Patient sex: F
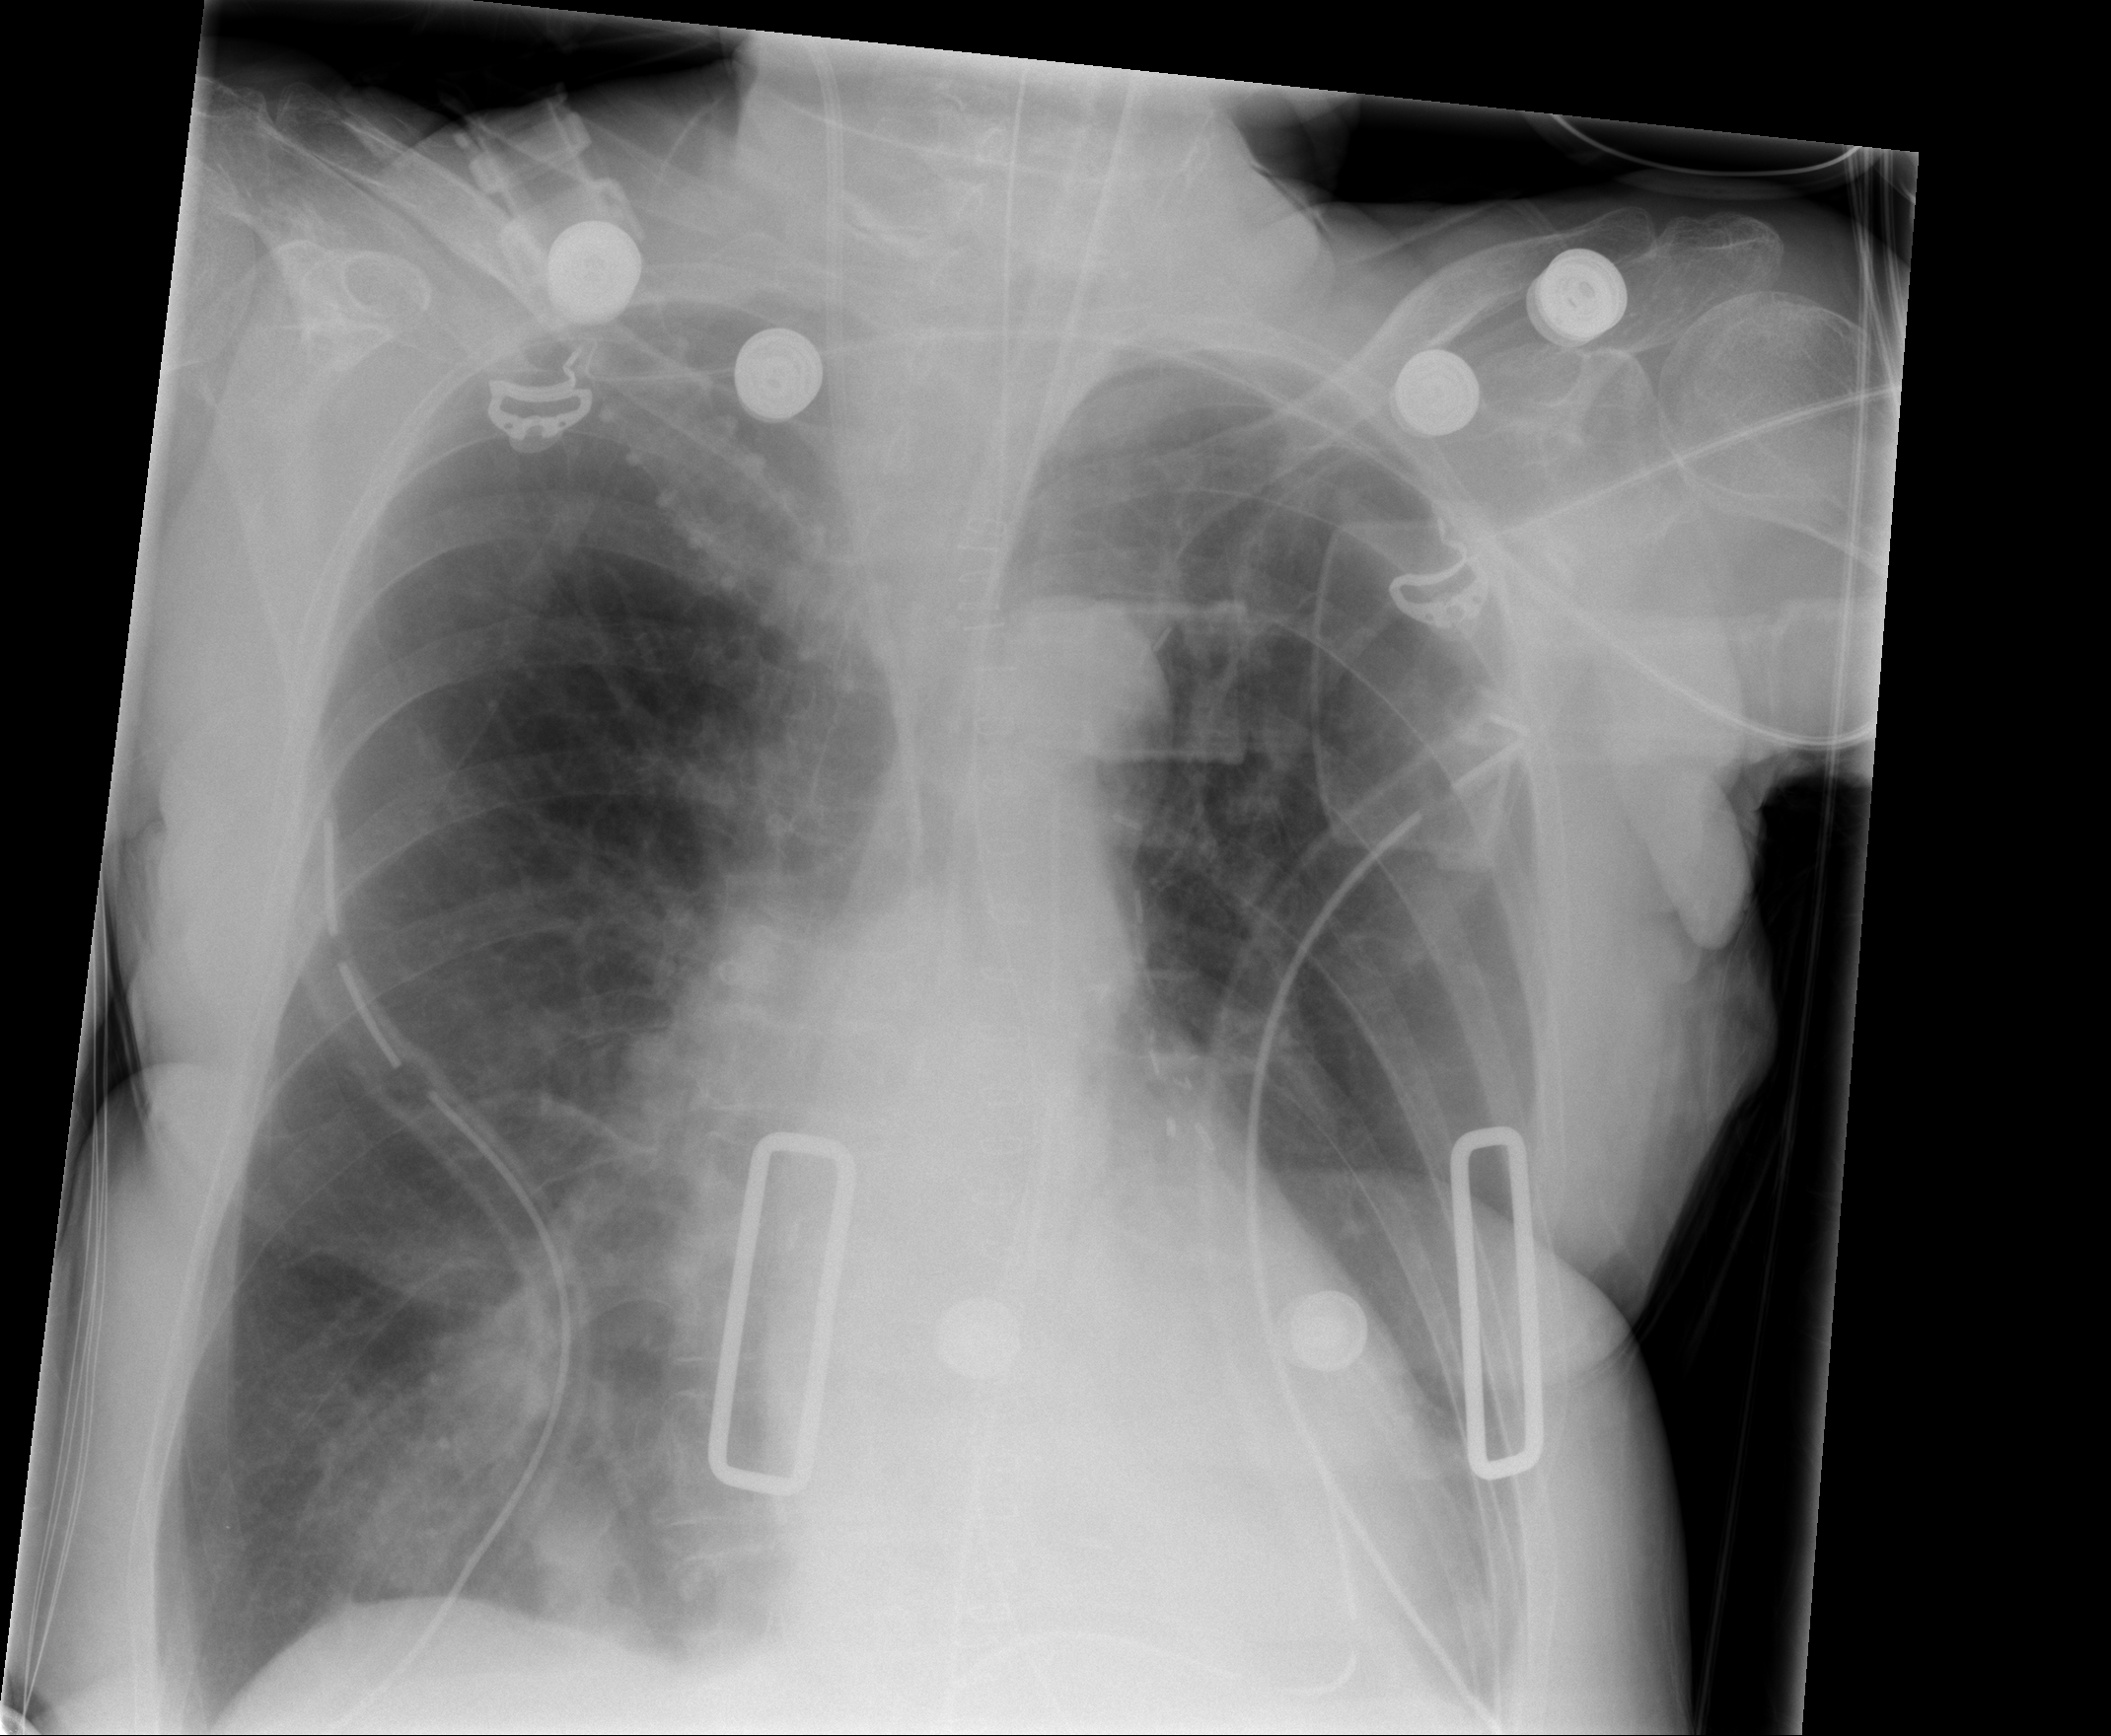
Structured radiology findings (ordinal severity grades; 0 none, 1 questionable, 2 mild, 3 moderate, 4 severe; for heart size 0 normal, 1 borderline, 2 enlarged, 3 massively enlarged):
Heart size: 0
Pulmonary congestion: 0
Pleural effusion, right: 0
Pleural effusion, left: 0
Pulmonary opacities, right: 2
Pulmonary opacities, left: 0
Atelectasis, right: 0
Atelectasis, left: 2